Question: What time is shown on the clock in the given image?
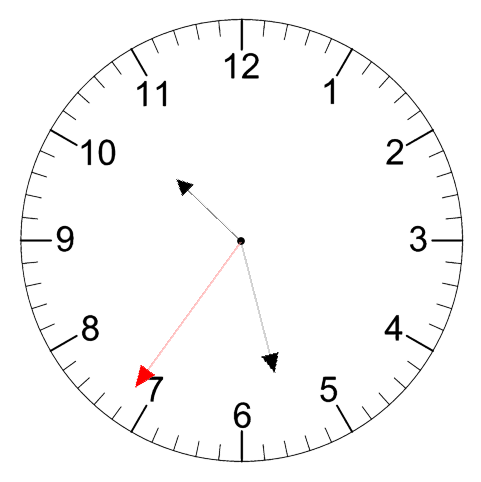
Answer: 10:27:36